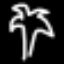
Label: palm tree